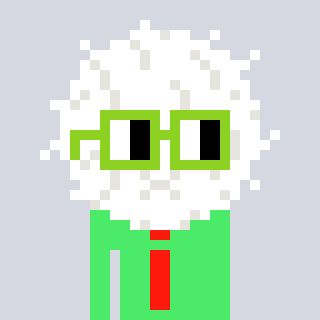
a pixel art character with square light green glasses, a cottonball-shaped head and a teal-colored body on a cool background